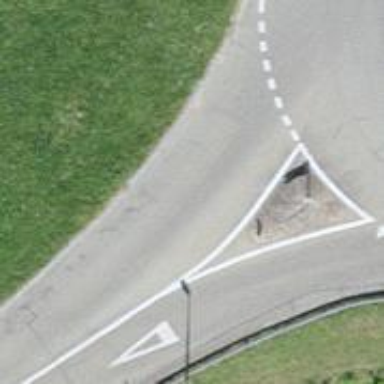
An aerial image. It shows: Secondary road with paved surface.